Question:
In the screenshot below, the blue colored line is the header and footer of the sections of my 'tableView' (In the 'tableView', I am treating rows as sections).
However, i want the blue line to be just below the row of the 'tableView' (of same width as the row). Any idea how to do it??
'''
-(UIView*)tableView:(UITableView*)tableView viewForHeaderInSection:(NSInteger)section
{
UIView *headerView = [[UIView alloc] initWithFrame:CGRectMake(0, 0, 333, 1)] ;
headerView.backgroundColor = [UIColor blueColor];
return headerView;
}
-(UIView*)tableView:(UITableView*)tableView viewForFooterInSection:(NSInteger)section
{
UIView *footerView = [[UIView alloc] initWithFrame:CGRectMake(0, 0, 333, 1)] ;
footerView.backgroundColor = [UIColor blueColor];
return footerView;
}
'''
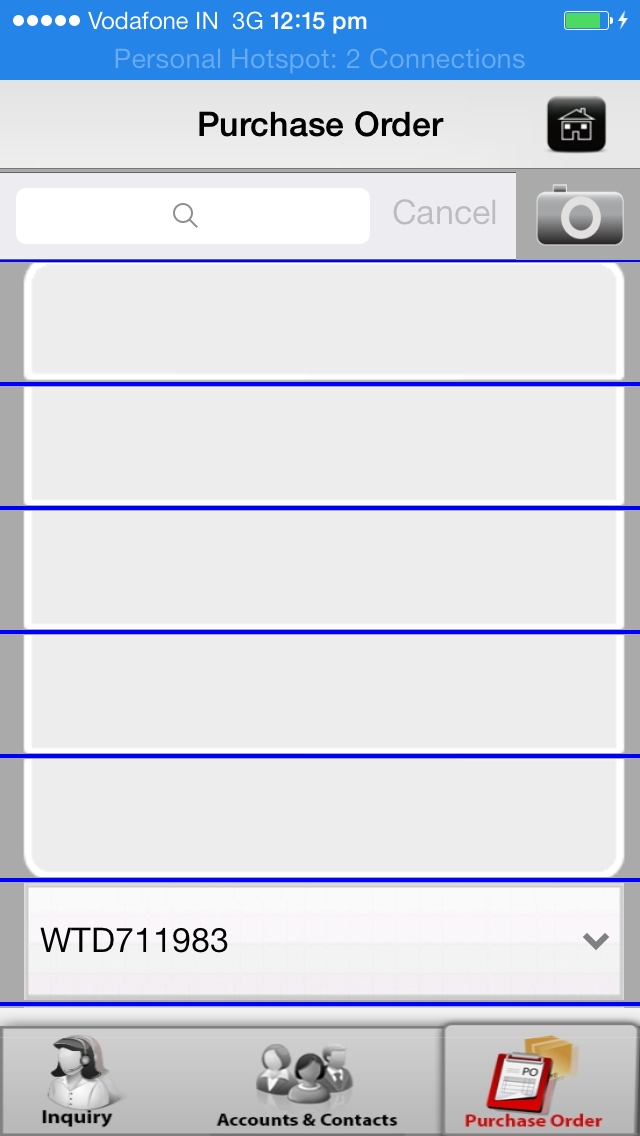
Answer: You can add UIView with Blue color above the UIView for which set the background color to Clear Color
'''
-(UIView*)tableView:(UITableView*)tableView viewForFooterInSection:(NSInteger)section
{
UIView *dummyfooterView = [[UIView alloc] initWithFrame:CGRectMake(0, 0, 320, 2)] ;
dummyfooterView.backgroundColor = [UIColor clearColor];
// Widht should be less than dummyfooterView
UIView *footerView = [[UIView alloc] initWithFrame:CGRectMake(10, 0, 320-20, 2)] ;
footerView.backgroundColor = [UIColor blueColor];
[dummyfooterView addSubview:footerView];
return dummyfooterView;
}
- (CGFloat)tableView:(UITableView *)tableView heightForFooterInSection:(NSInteger)section
{
return 2;
}
'''
I am not sure though, hope this may help you! The output will be like below screen. I have used Grouped tableview style here.